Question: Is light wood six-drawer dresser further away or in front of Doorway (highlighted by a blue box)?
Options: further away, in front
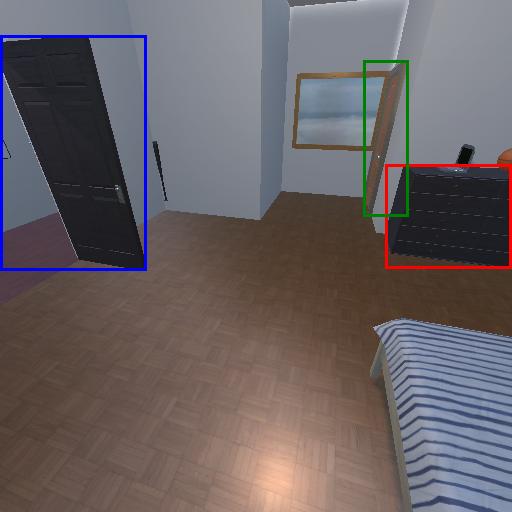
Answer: further away